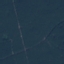
Label: Forest